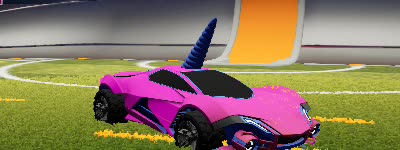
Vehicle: werewolf